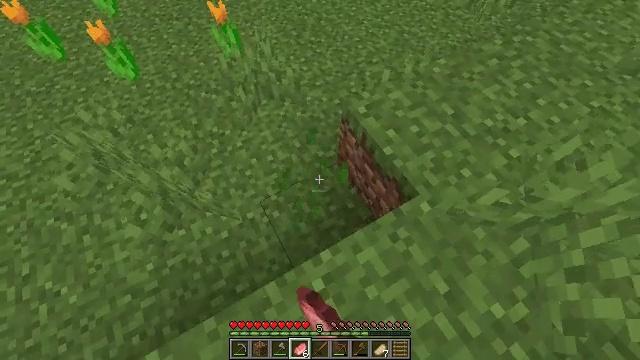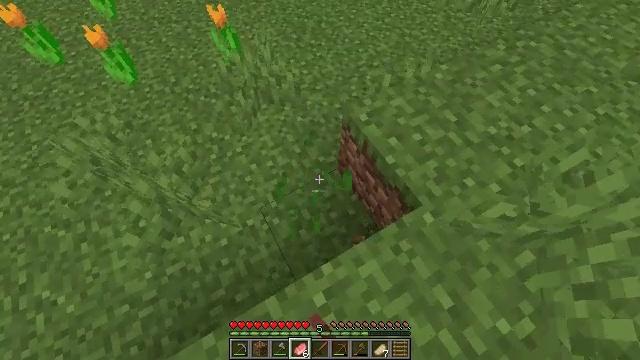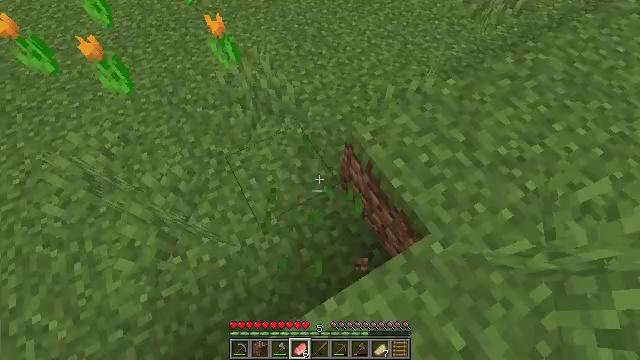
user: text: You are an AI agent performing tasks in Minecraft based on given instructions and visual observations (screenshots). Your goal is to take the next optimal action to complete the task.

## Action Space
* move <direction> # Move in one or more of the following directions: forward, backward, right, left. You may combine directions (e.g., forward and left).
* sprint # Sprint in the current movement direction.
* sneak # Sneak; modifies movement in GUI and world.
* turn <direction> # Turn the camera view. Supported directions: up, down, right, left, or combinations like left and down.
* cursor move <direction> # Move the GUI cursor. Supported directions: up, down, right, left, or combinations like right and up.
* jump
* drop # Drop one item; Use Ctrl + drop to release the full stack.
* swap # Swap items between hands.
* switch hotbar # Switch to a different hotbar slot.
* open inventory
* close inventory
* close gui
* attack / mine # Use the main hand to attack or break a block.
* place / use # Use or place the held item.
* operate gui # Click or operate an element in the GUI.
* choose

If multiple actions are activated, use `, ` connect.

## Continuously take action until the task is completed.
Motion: motion action
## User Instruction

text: Collect an orange tulip from the ground.
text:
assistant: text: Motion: move forward
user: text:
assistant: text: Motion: move forward
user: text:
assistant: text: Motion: no_op